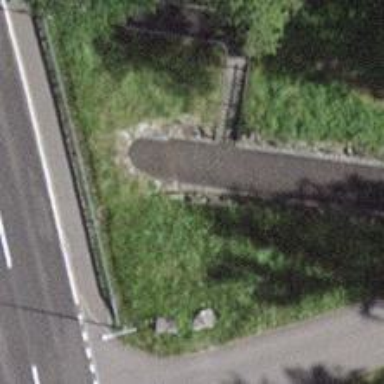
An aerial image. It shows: Asphalt path.